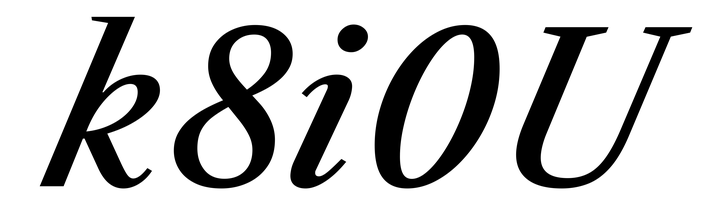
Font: LibreCaslonText-Italic_Medium_Italic